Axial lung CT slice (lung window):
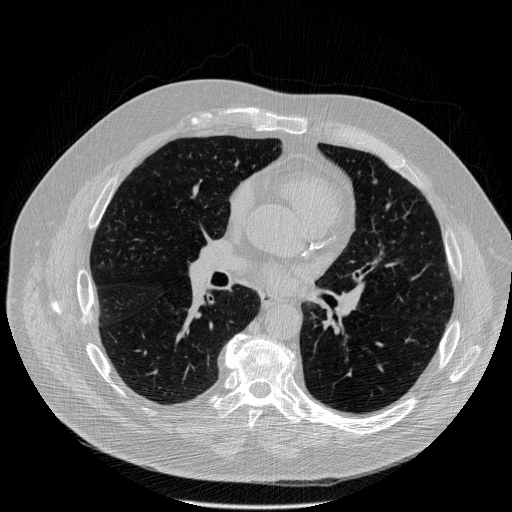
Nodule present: no